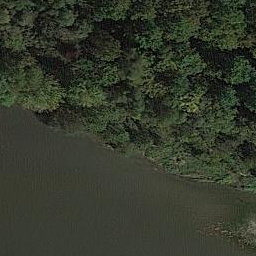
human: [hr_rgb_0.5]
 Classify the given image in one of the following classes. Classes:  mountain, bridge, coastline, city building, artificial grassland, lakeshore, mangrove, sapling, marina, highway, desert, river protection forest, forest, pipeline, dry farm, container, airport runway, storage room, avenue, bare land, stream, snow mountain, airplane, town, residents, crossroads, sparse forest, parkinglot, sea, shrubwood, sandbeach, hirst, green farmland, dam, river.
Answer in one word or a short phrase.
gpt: river protection forest